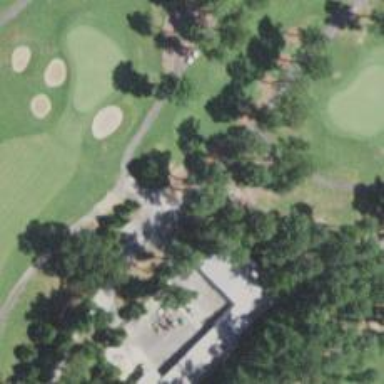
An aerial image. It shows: Path for both road and golf.